Question: I am trying to run a small test on the maximum number of concurrent threads I could run on a single JVM and the time it takes to create a large number of threads. I have the following trivial code
'''
public class Threading {
public static void main(String[] args) {
Runnable task = new Runnable() {
@Override
public void run() {
for (int i = 0; i < 100000; i++)
;
}
};
long start = System.nanoTime();
int runs = <PHONE>;
for (int i = 0; i < runs; i++)
new Thread(task).start();
long time = System.nanoTime() - start;
System.out.printf("Time for task to complete: %.2f seconds", (double) time / <PHONE>.0);
}
}
'''
I am using VisualVM to track the number of active threads.
The results I am getting seem odd. The peak active threads I am reaching is around 100 and the average number of active threads is around 15. and It's taking more than 60 seconds for the 1 million threads to be created.

Am I doing anything wrong here?
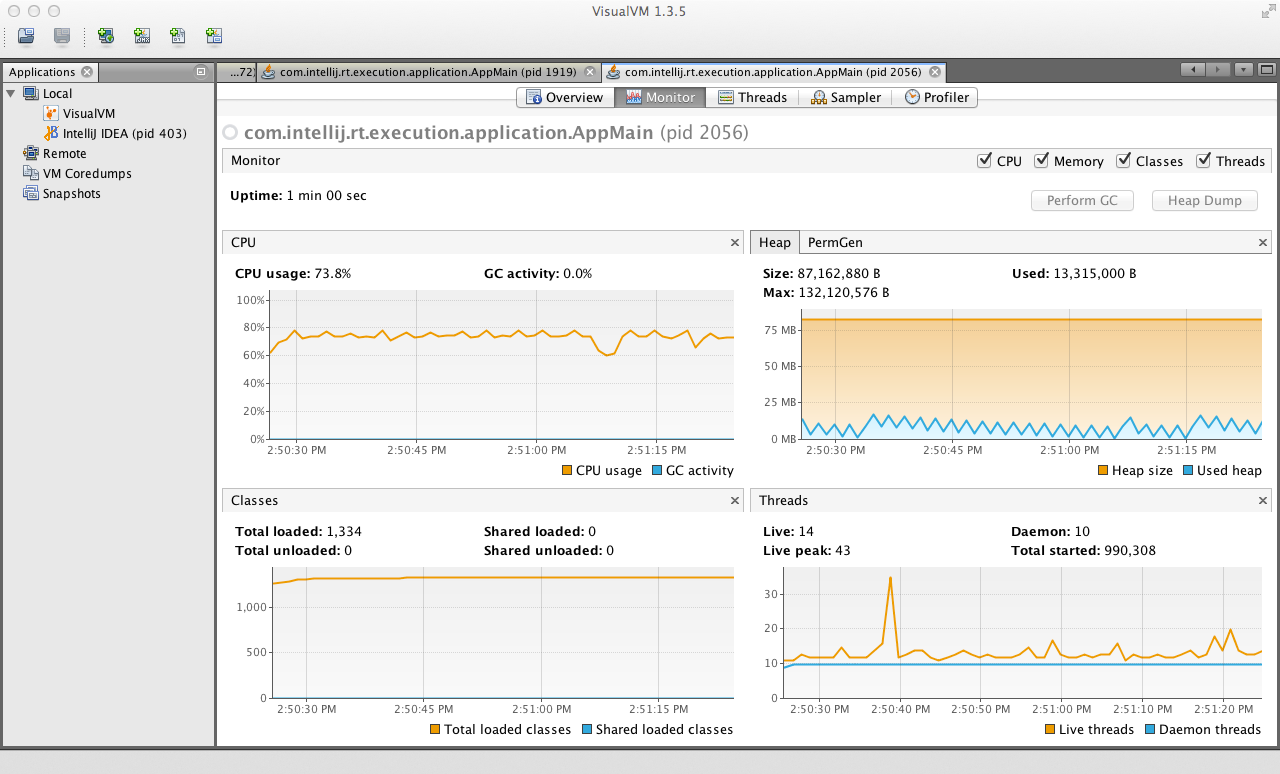
Answer: Counting from 0 to 100000 without doing anything else is so fast (and is even probably removed completely by Hotspot, reducing the 'run()' method to a noop) that you'll never have a large number of concurrent threads: it takes more time to start a new thread than it takes for threads to complete and die.
Why don't you make all your threads sleep forever? That would guarantee that they're all started.